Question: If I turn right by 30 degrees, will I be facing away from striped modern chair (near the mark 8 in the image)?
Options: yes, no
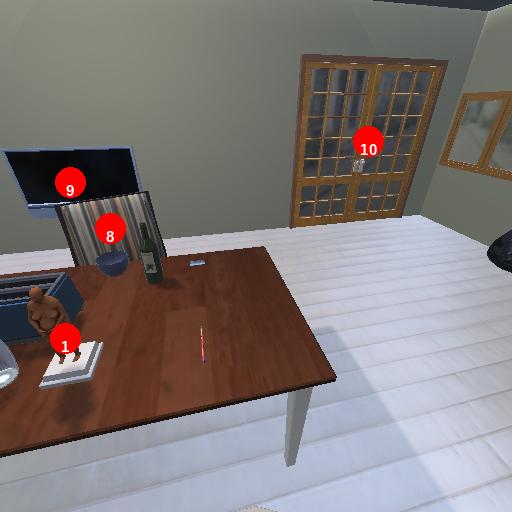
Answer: yes